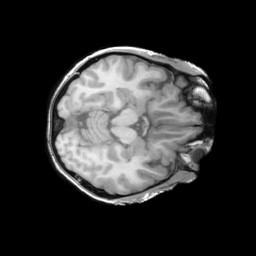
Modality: T1w
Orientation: axial
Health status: ill
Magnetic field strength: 3 T